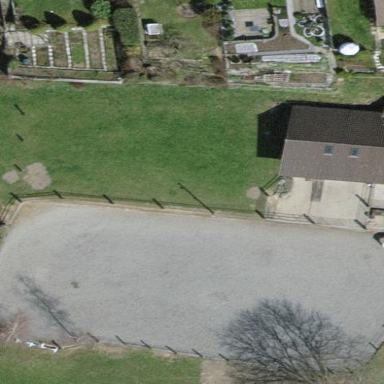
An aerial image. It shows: Equestrian pitch surrounded by fence.